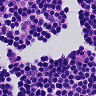
Metastatic tissue present: no